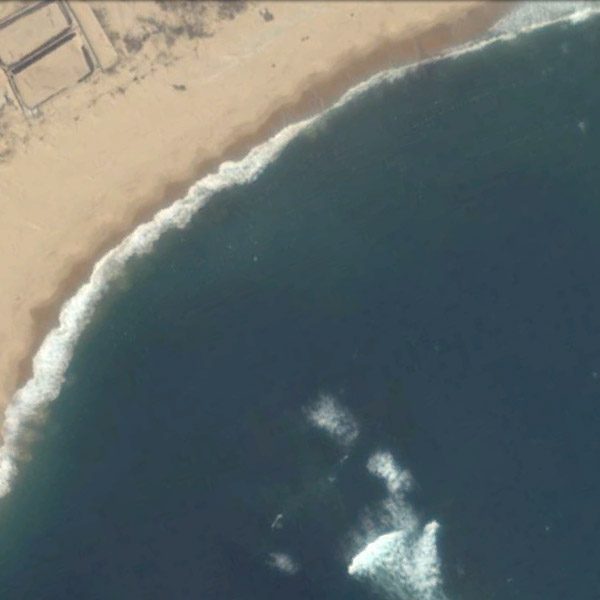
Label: Beach